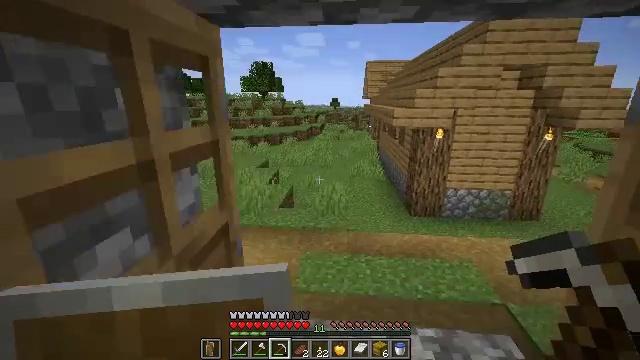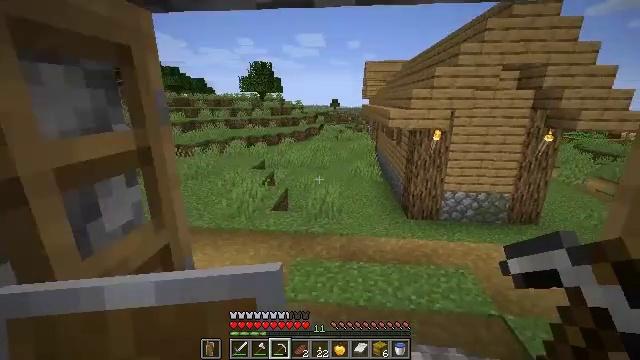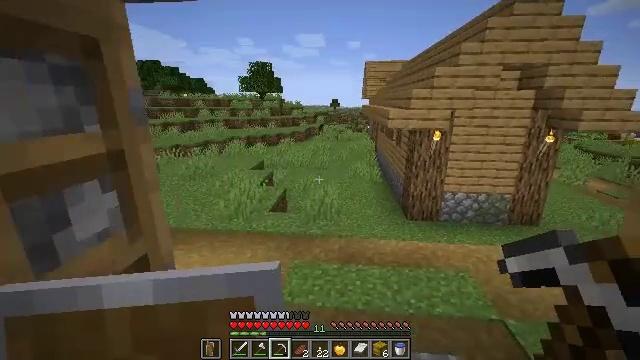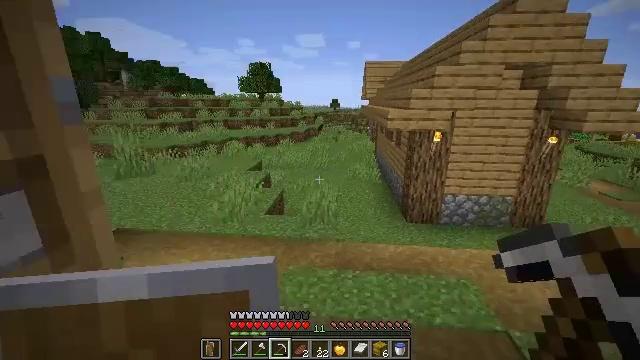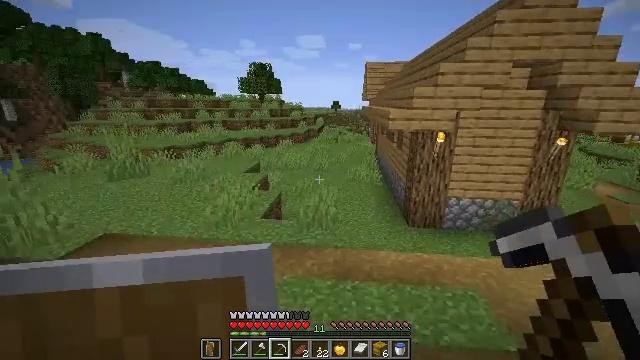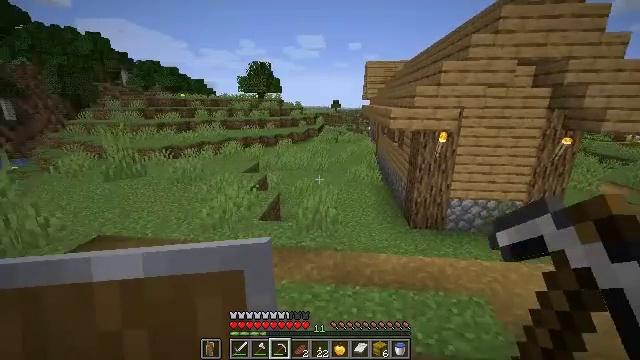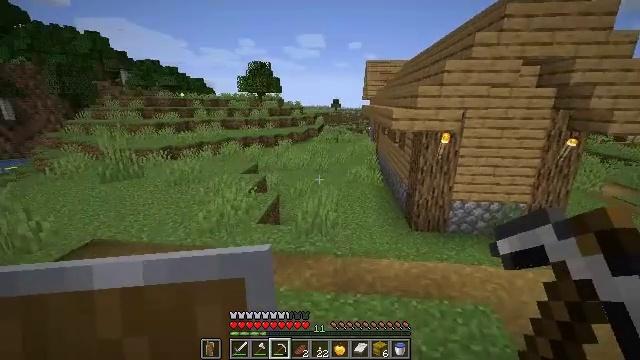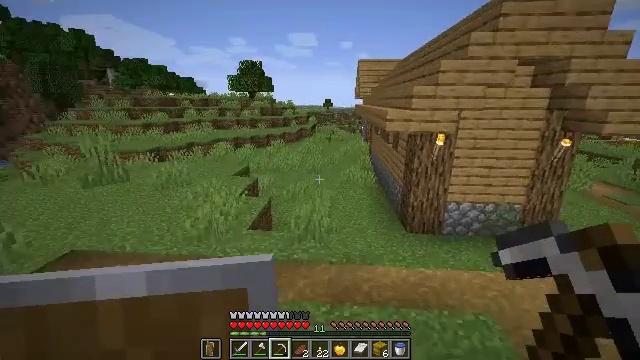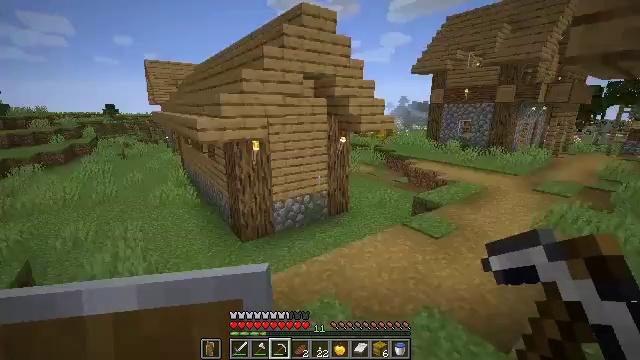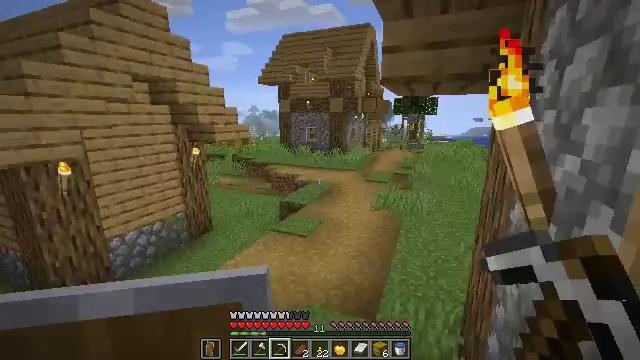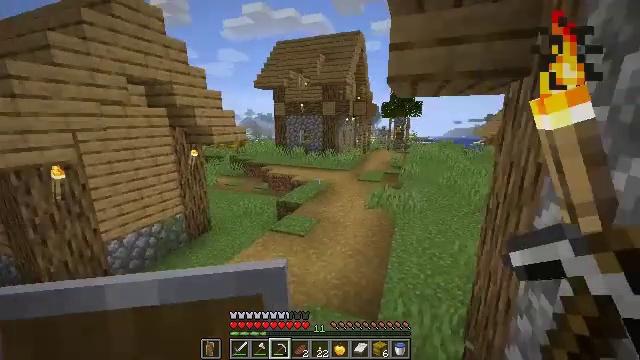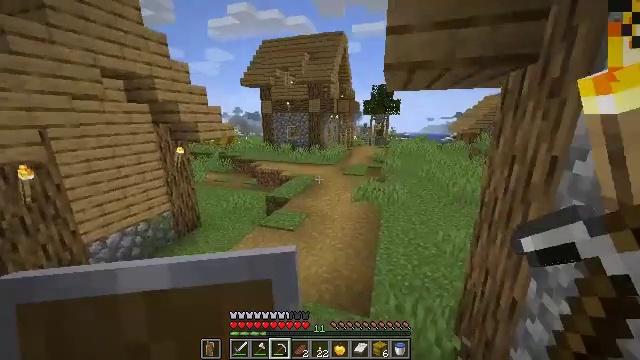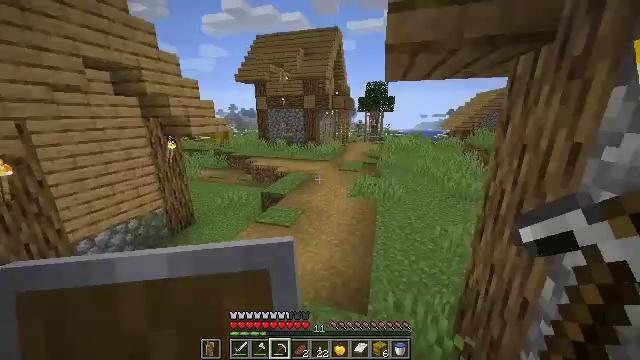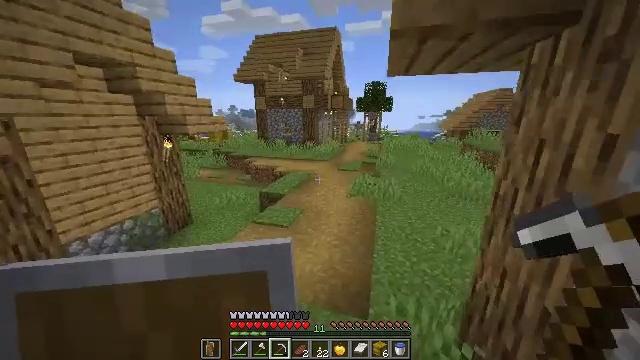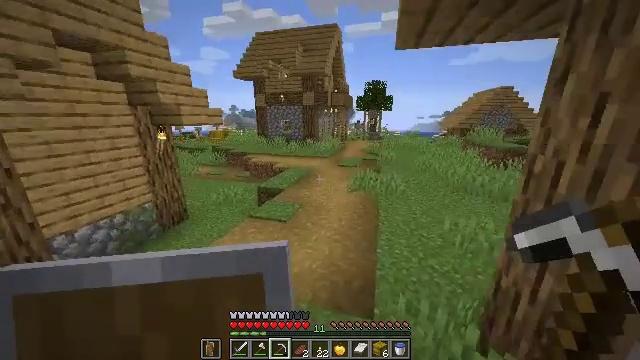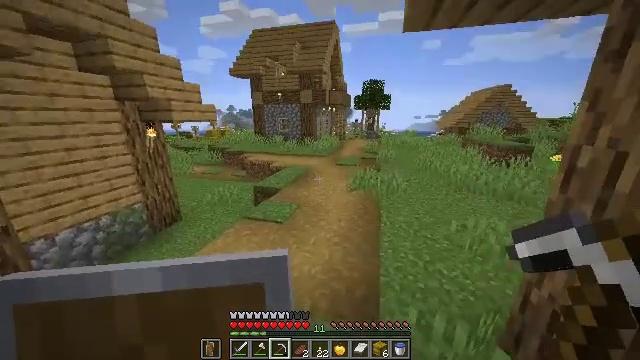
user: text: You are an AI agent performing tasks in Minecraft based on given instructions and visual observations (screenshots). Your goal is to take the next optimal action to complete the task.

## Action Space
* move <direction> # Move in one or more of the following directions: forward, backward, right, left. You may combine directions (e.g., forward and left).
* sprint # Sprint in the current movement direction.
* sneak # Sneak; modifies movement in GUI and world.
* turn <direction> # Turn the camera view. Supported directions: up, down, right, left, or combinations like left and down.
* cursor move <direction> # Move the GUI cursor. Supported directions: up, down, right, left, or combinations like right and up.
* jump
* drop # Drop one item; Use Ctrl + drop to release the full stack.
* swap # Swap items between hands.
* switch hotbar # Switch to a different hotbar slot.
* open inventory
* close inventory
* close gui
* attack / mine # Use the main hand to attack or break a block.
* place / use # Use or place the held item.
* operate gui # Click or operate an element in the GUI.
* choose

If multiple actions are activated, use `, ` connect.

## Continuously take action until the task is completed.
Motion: motion action
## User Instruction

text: Collect the blast furnace by mining it.
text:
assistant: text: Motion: move forward and move right
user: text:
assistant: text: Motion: move forward
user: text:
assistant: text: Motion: move forward
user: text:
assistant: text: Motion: move forward
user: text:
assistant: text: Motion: move forward
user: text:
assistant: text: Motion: move forward
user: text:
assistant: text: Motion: move forward, turn right
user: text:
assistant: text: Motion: move forward, turn right and up
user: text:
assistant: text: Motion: move forward, sprint, turn right and up
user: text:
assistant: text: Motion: move forward, sprint, turn right
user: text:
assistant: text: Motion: move forward, sprint, turn right and down
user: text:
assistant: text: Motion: move forward, sprint, turn right
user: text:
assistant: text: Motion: move forward
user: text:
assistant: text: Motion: move forward, jump
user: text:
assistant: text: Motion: move forward, jump
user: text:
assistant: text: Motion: move forward, jump
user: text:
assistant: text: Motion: move forward, jump
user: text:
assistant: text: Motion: move forward, jump
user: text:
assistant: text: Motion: move forward, jump
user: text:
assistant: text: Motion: move forward, jump
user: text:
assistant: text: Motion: move forward, jump
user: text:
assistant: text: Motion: move forward, jump
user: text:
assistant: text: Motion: move forward, jump
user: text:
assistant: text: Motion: move forward, jump
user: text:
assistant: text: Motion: move forward, jump
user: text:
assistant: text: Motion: move forward, jump
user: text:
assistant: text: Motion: move forward, jump
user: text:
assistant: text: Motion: move forward, jump
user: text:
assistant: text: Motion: move forward, jump
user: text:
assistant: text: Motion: move forward, turn right, jump